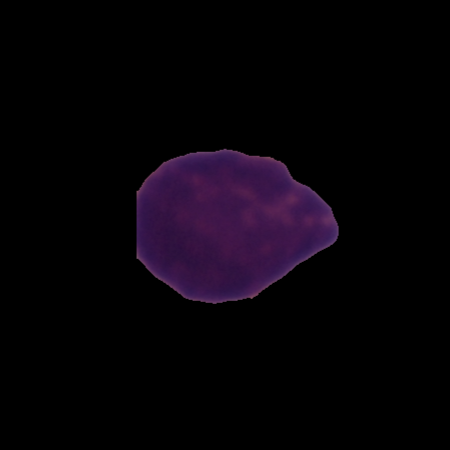
Label: healthy